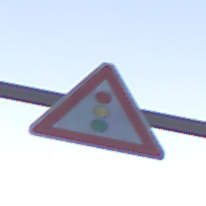
Verkehrszeichen: Lichtzeichenanlage
Umgebung: Outdoor, Urban
Tageszeit: SunriseSunset
Wetter: Clear
Licht: Natural
Jahreszeit: NotSpecified
Kontrast: MediumContrast